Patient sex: F
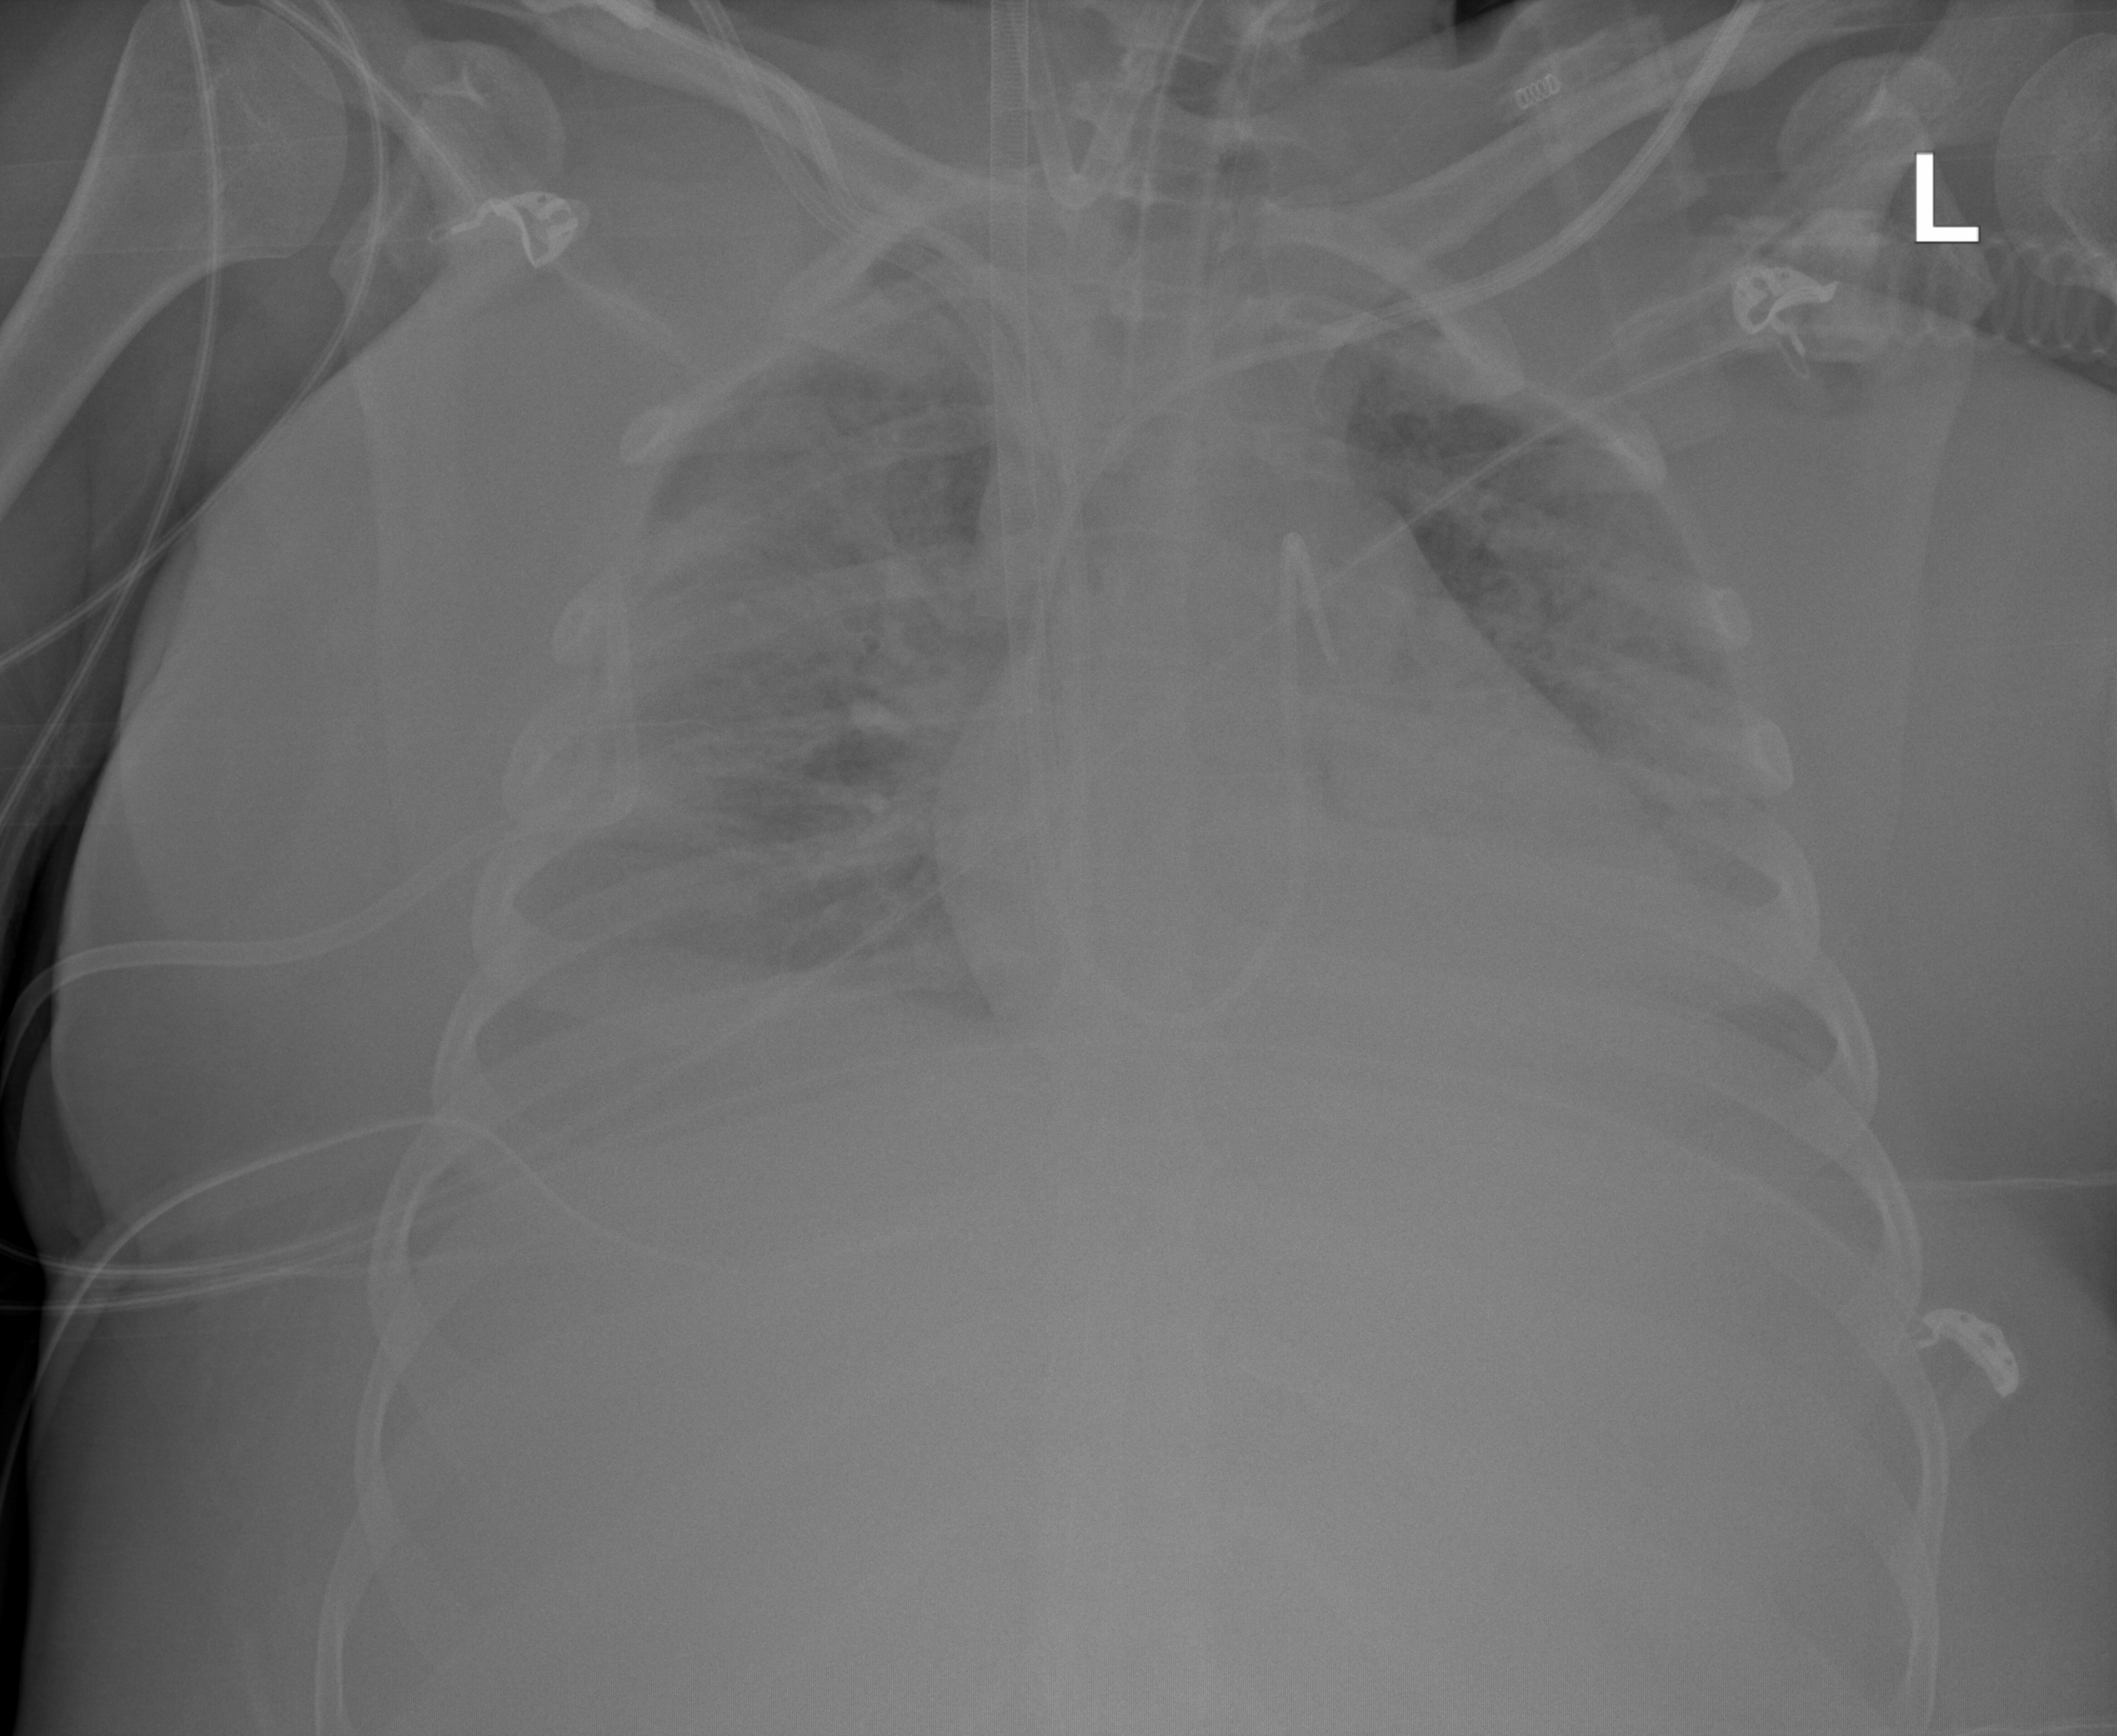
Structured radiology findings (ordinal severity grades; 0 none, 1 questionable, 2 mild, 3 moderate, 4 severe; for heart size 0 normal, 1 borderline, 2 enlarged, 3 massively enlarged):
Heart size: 2
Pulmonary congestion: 2
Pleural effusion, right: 2
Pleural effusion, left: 2
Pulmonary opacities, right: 2
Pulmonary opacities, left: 2
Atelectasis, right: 2
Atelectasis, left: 2